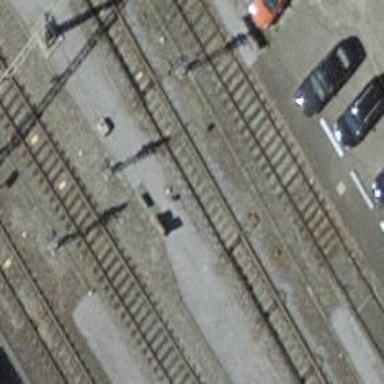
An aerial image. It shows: Railway switch.